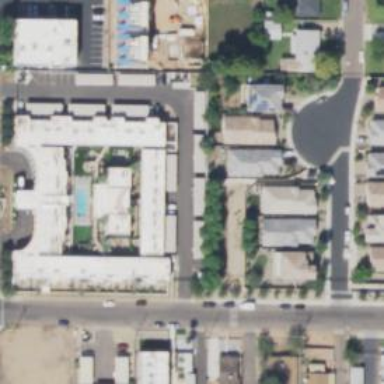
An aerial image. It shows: Gated residential area.